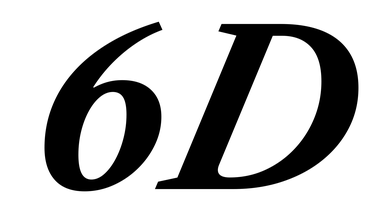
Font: LibreCaslonText-Italic_Bold_Italic